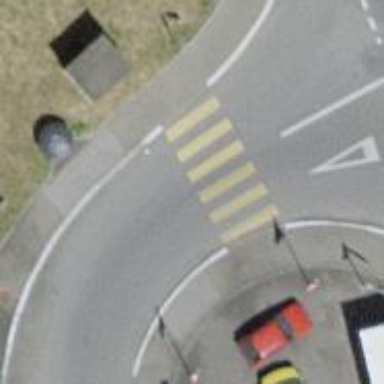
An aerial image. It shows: Zebra crossing on the road.